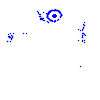
Particle: proton